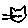
Label: cat